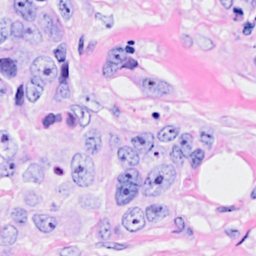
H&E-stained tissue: Breast